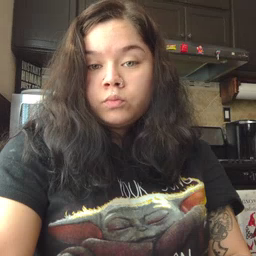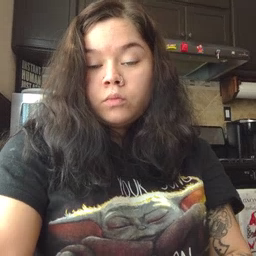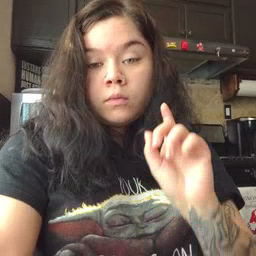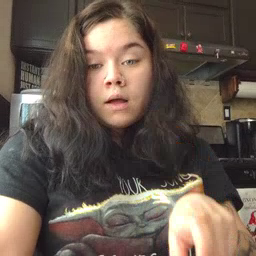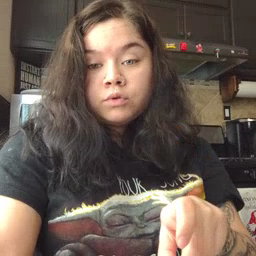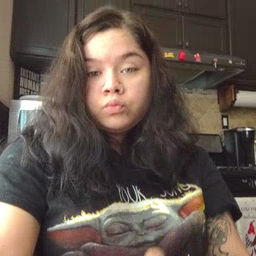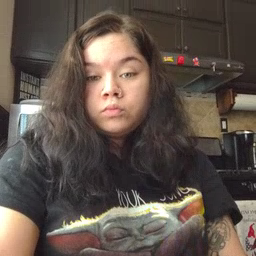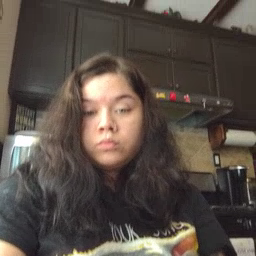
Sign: haveto